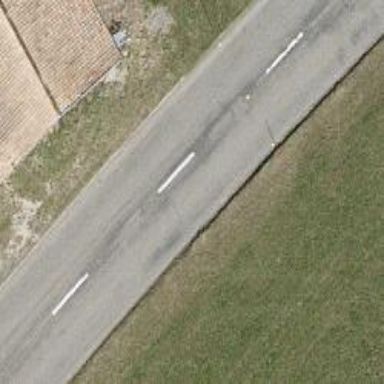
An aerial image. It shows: Tertiary road.